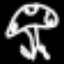
Label: mushroom